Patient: sex M, age 55
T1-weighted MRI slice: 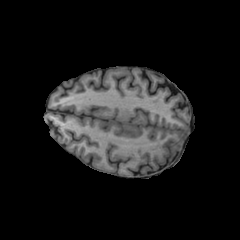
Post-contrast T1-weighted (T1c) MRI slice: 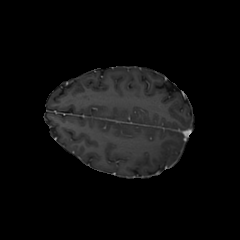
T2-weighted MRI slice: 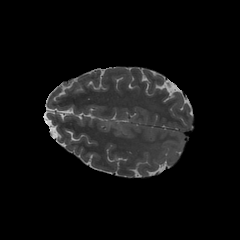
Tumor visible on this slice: no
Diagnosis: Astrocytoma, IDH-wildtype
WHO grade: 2